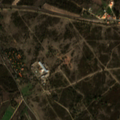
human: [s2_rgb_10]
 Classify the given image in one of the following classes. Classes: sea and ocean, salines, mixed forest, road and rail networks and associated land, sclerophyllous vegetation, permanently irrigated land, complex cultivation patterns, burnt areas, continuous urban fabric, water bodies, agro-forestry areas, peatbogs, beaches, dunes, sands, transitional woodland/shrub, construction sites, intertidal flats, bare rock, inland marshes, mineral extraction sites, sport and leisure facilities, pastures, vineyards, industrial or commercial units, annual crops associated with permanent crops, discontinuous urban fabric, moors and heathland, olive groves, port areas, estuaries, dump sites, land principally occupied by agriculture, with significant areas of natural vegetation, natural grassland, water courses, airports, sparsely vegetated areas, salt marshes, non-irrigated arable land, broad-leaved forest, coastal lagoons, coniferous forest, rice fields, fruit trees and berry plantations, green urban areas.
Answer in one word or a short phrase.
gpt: complex cultivation patterns, land principally occupied by agriculture, with significant areas of natural vegetation, agro-forestry areas, broad-leaved forest, moors and heathland